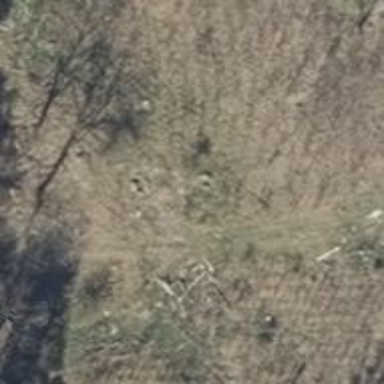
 specifically megalith site with historic significance."